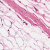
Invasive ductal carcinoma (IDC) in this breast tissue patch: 0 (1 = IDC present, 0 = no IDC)